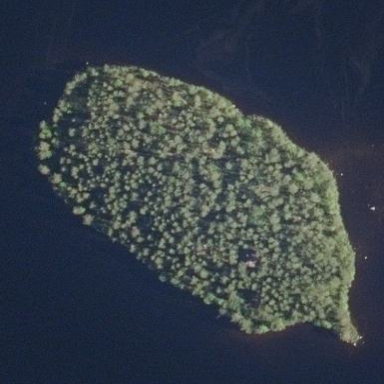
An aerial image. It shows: Islet covered with woodland.